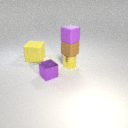
large yellow rubber cube behind small yellow metal cylinder